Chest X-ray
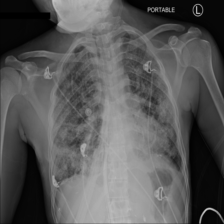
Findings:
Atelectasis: negative
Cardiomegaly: negative
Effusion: negative
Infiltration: negative
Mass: negative
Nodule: negative
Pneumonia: negative
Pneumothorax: negative
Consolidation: positive
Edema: negative
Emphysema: negative
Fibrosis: negative
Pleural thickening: negative
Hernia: negative